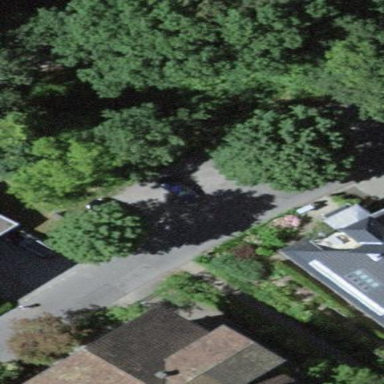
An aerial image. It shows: Street-side parking area.